RGB frame:
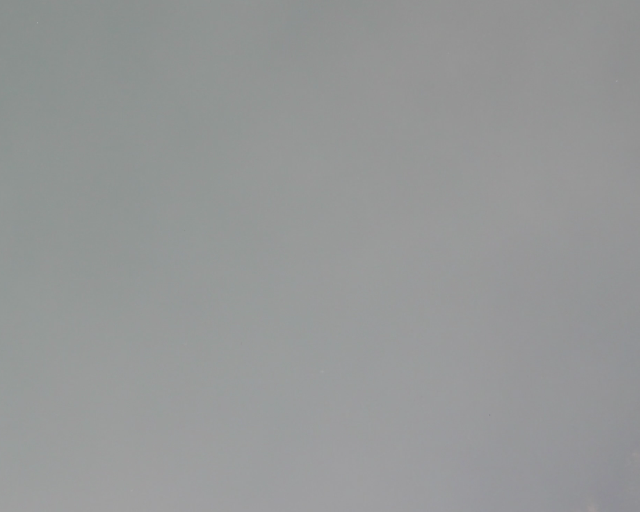
Thermal frame:
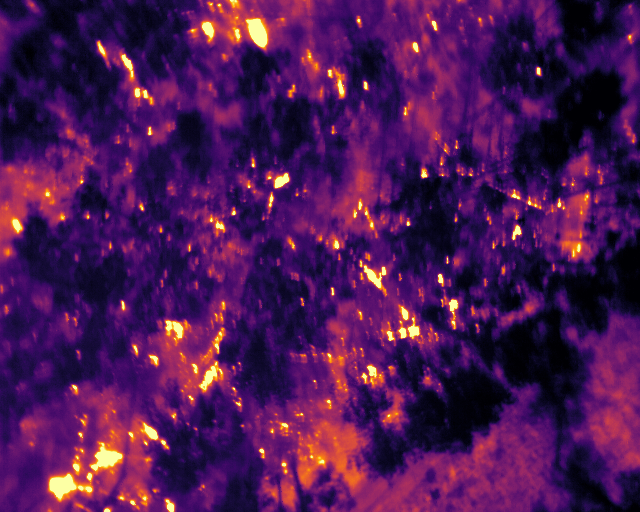
Captured: 2026-02-27 02:41:31
Pixels at or above 80 °C: 1167 (fraction of frame: 0.003561)